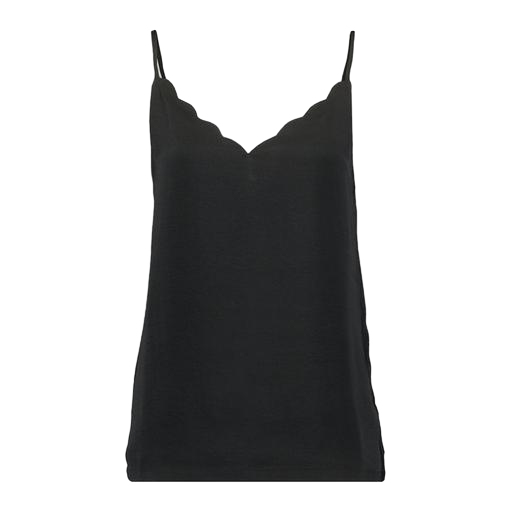
black realm scallop top, black v-neck cami, black bella cami, white background